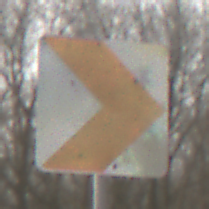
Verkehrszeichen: RichtungstafelnInKurvenKleinLinks
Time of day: MorningAfternoon
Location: Outdoor (Nature)
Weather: PartlyCloudy
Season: Winter
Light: Natural